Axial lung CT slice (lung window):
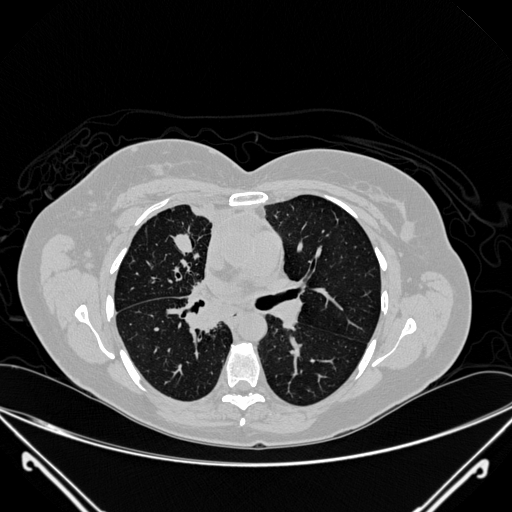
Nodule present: yes
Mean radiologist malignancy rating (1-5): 3.25